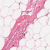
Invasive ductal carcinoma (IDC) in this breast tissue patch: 0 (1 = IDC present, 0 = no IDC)